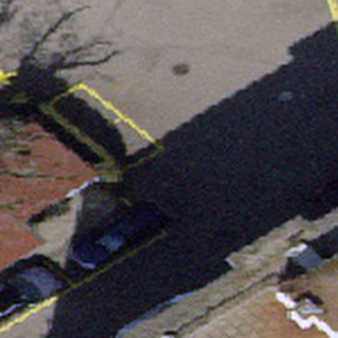
Label: other